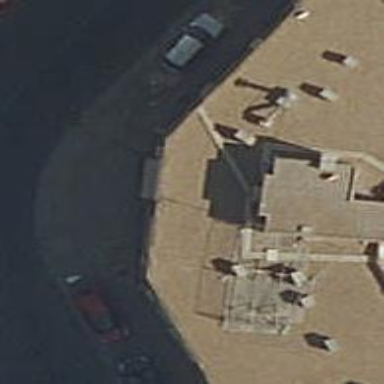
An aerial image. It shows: Restaurant.